Question: I'm creating a small multiplayer game and I am trying to find how to get the direction the mouse is compared to where the character is...
For example, if the Character is at Point A, I would like the direction the character is facing to change so it is facing the direction at where the mouse is.
I've created the direction movieclips for my character by following as a guide:

I've tried numerous online code/suggestions/howtos and none of them work for me.
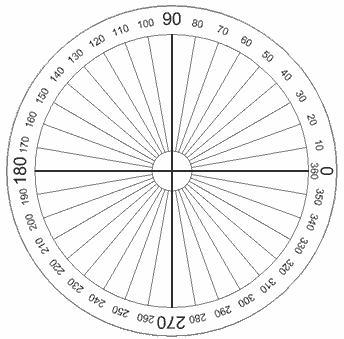
Answer: You can use a function like this to determine the degree angle:
'''
public static function polarAngle(point:Point, center:Point=null):Number
{
if (!center)
center = new Point(0, 0);
var degrees:Number = Geometry.rad2deg(Math.atan2(point.y - center.y, point.x - center.x));
if (degrees < 0)
degrees += 360;
return degrees;
}
'''
Using this function, 'point' is the point of the mouse in comparison to 'center' which is the registration point or center of your character.
So, this can be called such as:
'''
var angle:Number = polarAngle(new Point(mouseX, mouseY),
new Point(character.x, character.y));
'''
I would recommend using Flash native coordinate system - values from 0 to 180 represent clockwise rotation; values from 0 to -180 represent counterclockwise rotation.

Per translating these to a cardinal direction system, there's probably elegant algorithms such as using the dot product; however, you could brute force:
'''
if ((angle < 22.5) || (angle > 337.5))
return "e";
if (angle < 67.5)
return "se";
if (angle < 112.5)
return "s";
if (angle < 157.5)
return "sw";
if (angle < 202.5)
return "w";
if (angle < 247.5)
return "nw";
if (angle < 292.5)
return "n";
if (angle < 337.5)
return "ne";
'''